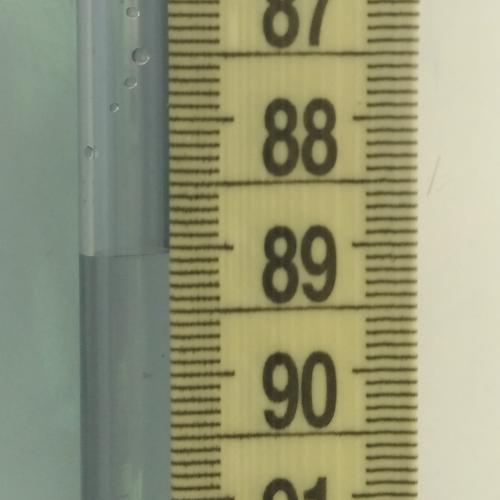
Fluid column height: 89.0 cm